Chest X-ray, PA view. Patient: 50 years old, sex F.
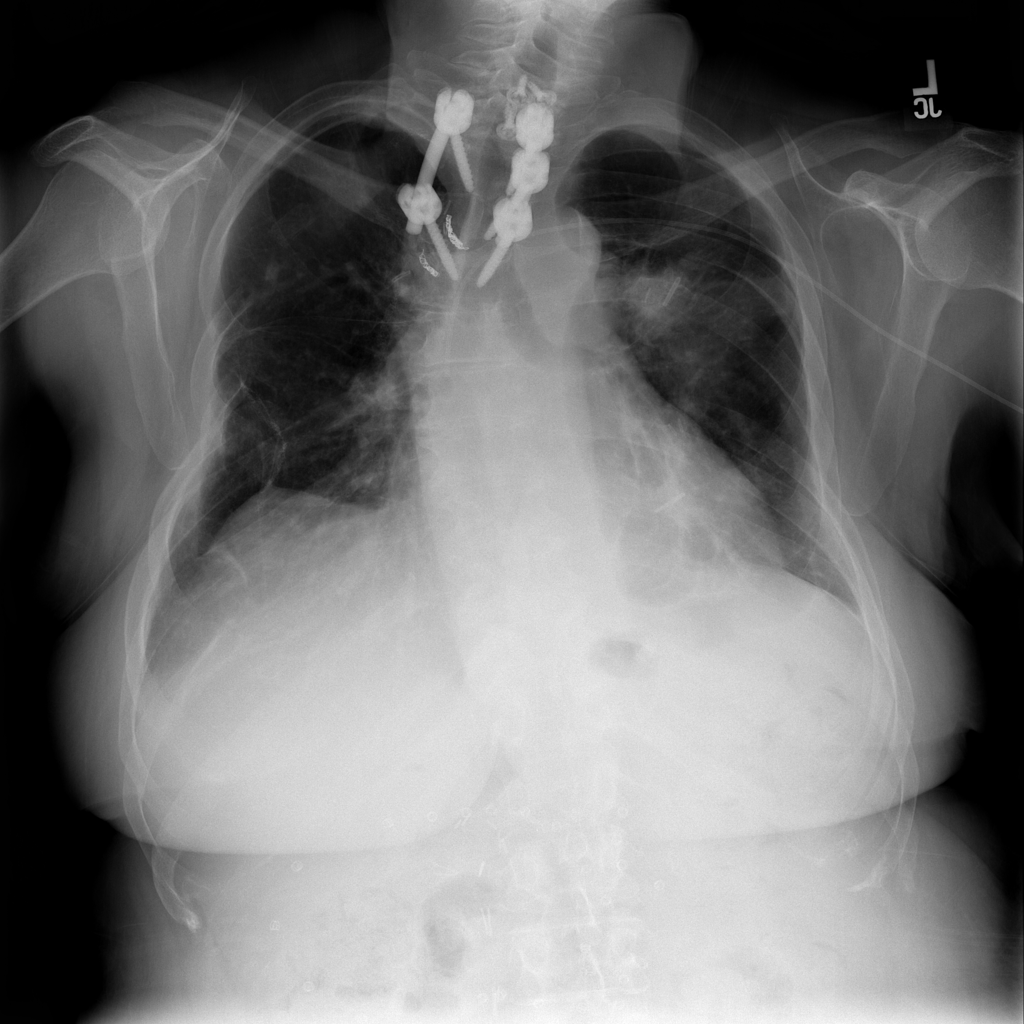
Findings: Mass